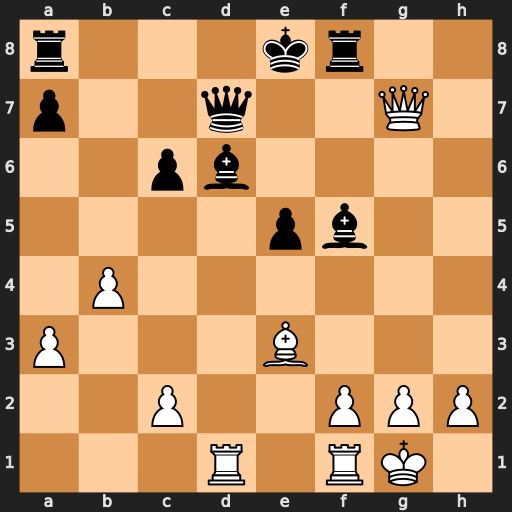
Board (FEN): r3kr2/p2q2Q1/2pb4/4pb2/1P6/P3B3/2P2PPP/3R1RK1
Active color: w
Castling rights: q
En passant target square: -
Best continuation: Qh6 O-O-O Bc5 Rh8 Qxd6